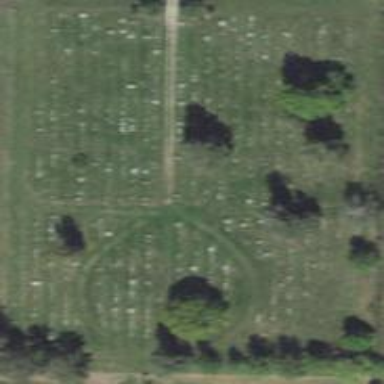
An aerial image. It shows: Cemetery.